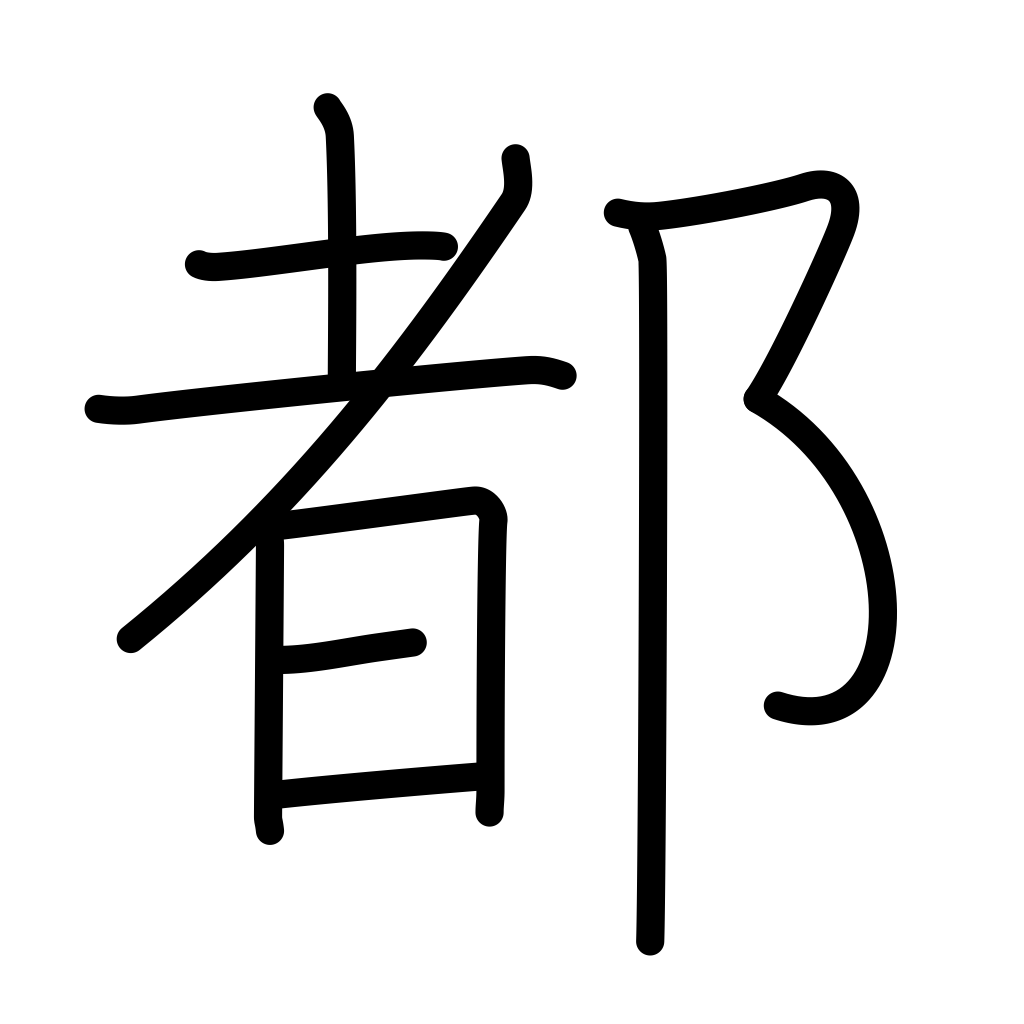
Meaning: capital, metropolis